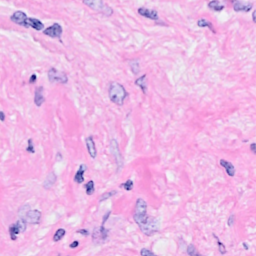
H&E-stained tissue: Breast